Question: I am quite new to R and data processing in general so please forgive me if my use of terminology is poor.
I have some data with a discrete, non-unique independent variable DeltaT and an dependent values called Score.
I would like to keep only the top 5 percentile (remove everything LT 0.95 percentile) of the scores for each value in DeltaT.
The following figure depicts what I am trying to do accomplish.

I am under the impression there are ways to do this without loops but don't know the names of the functions I may need.
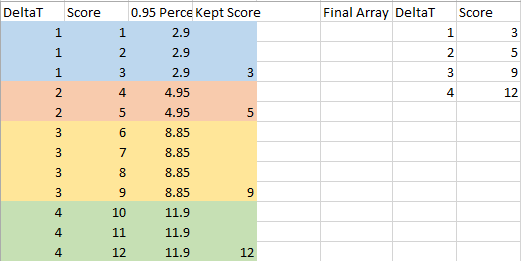
Answer: Here's a base R solution using <URL>, comparison, and indexing:
'''
df <- data.frame(DeltaT=c(1L,1L,1L,2L,2L,3L,3L,3L,3L,4L,4L,4L),Score=1:12);
df[df$Score>=ave(df$Score,df$DeltaT,FUN=function(x) quantile(x,0.95)),];
## DeltaT Score
## 3 1 3
## 5 2 5
## 9 3 9
## 12 4 12
'''
---
Your example data is not ideal because it does not cover the case of multiple 'Score' values satisfying the filter condition. I wrote my solution under the assumption that you want to keep all rows that satisfy the condition. Here's a better test:
'''
df <- data.frame(DeltaT=c(1L,1L,1L,2L,2L,3L,3L,3L,3L,4L,4L,4L,4L),Score=c(1:12,12));
df[df$Score>=ave(df$Score,df$DeltaT,FUN=function(x) quantile(x,0.95)),];
## DeltaT Score
## 3 1 3
## 5 2 5
## 9 3 9
## 12 4 12
## 13 4 12
'''